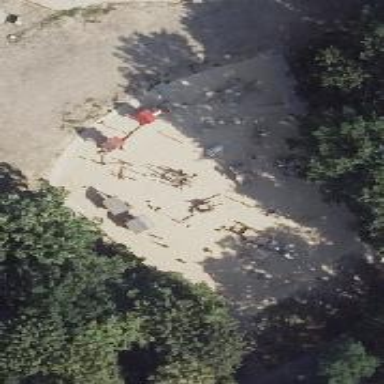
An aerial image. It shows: Playground featuring swings.